Question: I want to create a custom table header View, but I want that view to be repeated
I have 3 sections and in all 3 sections I want to view the same header View for the table.
Here is my code :
'''
var section1HeaderView = Ti.UI.createView({ height: 40,backgroundColor:'#00928F' });
var section1HeaderLabel = Ti.UI.createLabel({ text: 'I am the header, hear me roar!',color:'black' });
section1HeaderView.add(section1HeaderLabel);
var sectionFruit = Ti.UI.createTableViewSection({ headerView: section1HeaderView });
sectionFruit.add(Ti.UI.createTableViewRow({ title: 'Apples' }));
sectionFruit.add(Ti.UI.createTableViewRow({ title: 'Bananas' }));
var sectionVeg = Ti.UI.createTableViewSection({ headerTitle: 'Vegetables' });
sectionVeg.add(Ti.UI.createTableViewRow({ title: 'Carrots' }));
sectionVeg.add(Ti.UI.createTableViewRow({ title: 'Potatoes' }));
var table = Ti.UI.createTableView({
data: [sectionFruit, sectionFruit,sectionFruit]
});
$.win.add(table);
'''
Output:

If you notice it is taking the height property but not the background color property nor the label added?
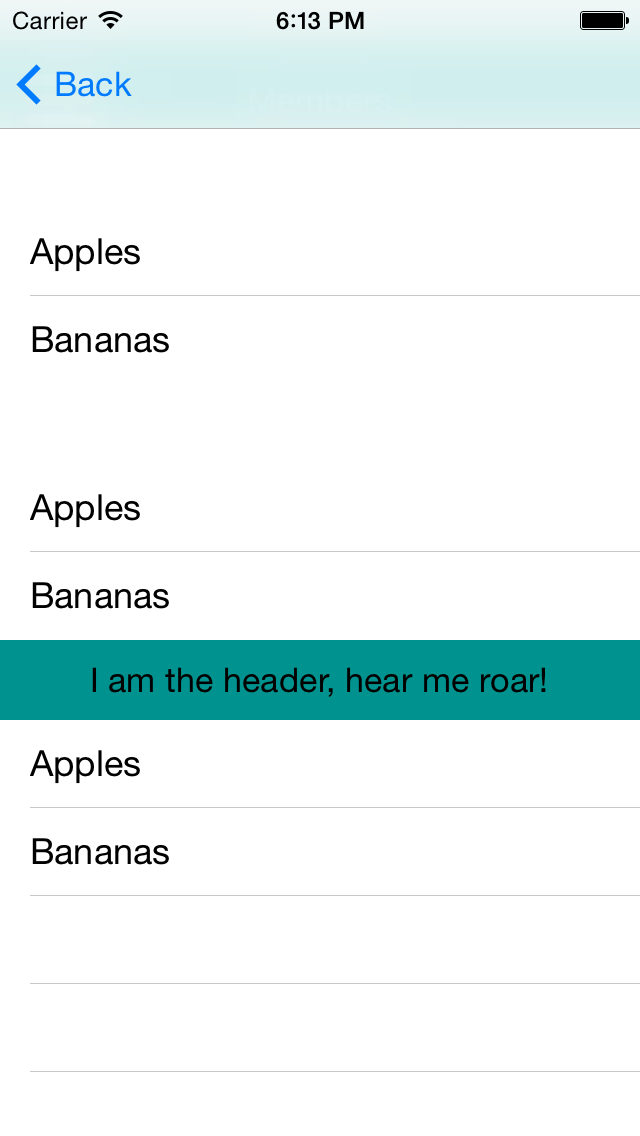
Answer: This doesn't answer the "Why can't I use the same headerView for multiple sections" (probably some restriction in Titanium or on native?) question but it does solve your problem.
'''
var headerViewArray = [];
for(var i =0; i<3;i++){
var headerView = Ti.UI.createView({ height: 40,backgroundColor:'#00928F' });
var headerLabel = Ti.UI.createLabel({ text: 'I am the header, hear me roar!',color:'black' });
headerView.add(headerLabel);
headerViewArray.push(headerView);
}
var fruitData = [{'title':'Apples'},{'title':'Bananas'}];
var vegData = [{'title':'Carrots'},{'title':'Potatoes'}];
var meatData = [{'title':'Chicken'},{'title':'Beef'}];
var sectionFruit = Ti.UI.createTableViewSection({ headerView: headerViewArray[0] });
_.each(fruitData, function(item){
sectionFruit.add(Ti.UI.createTableViewRow(item));
})
var sectionVeg = Ti.UI.createTableViewSection({ headerView: headerViewArray[1] });
_.each(vegData, function(item){
sectionVeg.add(Ti.UI.createTableViewRow(item));
})
var sectionMeat = Ti.UI.createTableViewSection({ headerView: headerViewArray[2] });
_.each(meatData, function(item){
sectionMeat.add(Ti.UI.createTableViewRow(item));
})
var table = Ti.UI.createTableView({
data: [sectionFruit, sectionVeg, sectionMeat]
});
$.index.add(table);
$.index.open();
'''